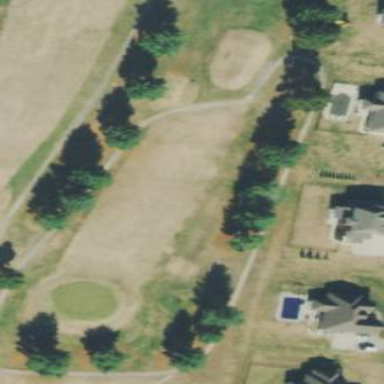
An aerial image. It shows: Scenic golf fairway.